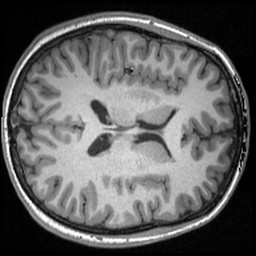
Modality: T1w
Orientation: axial